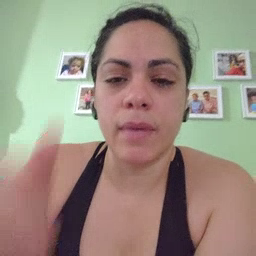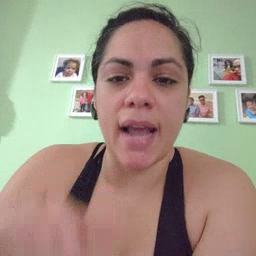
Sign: night